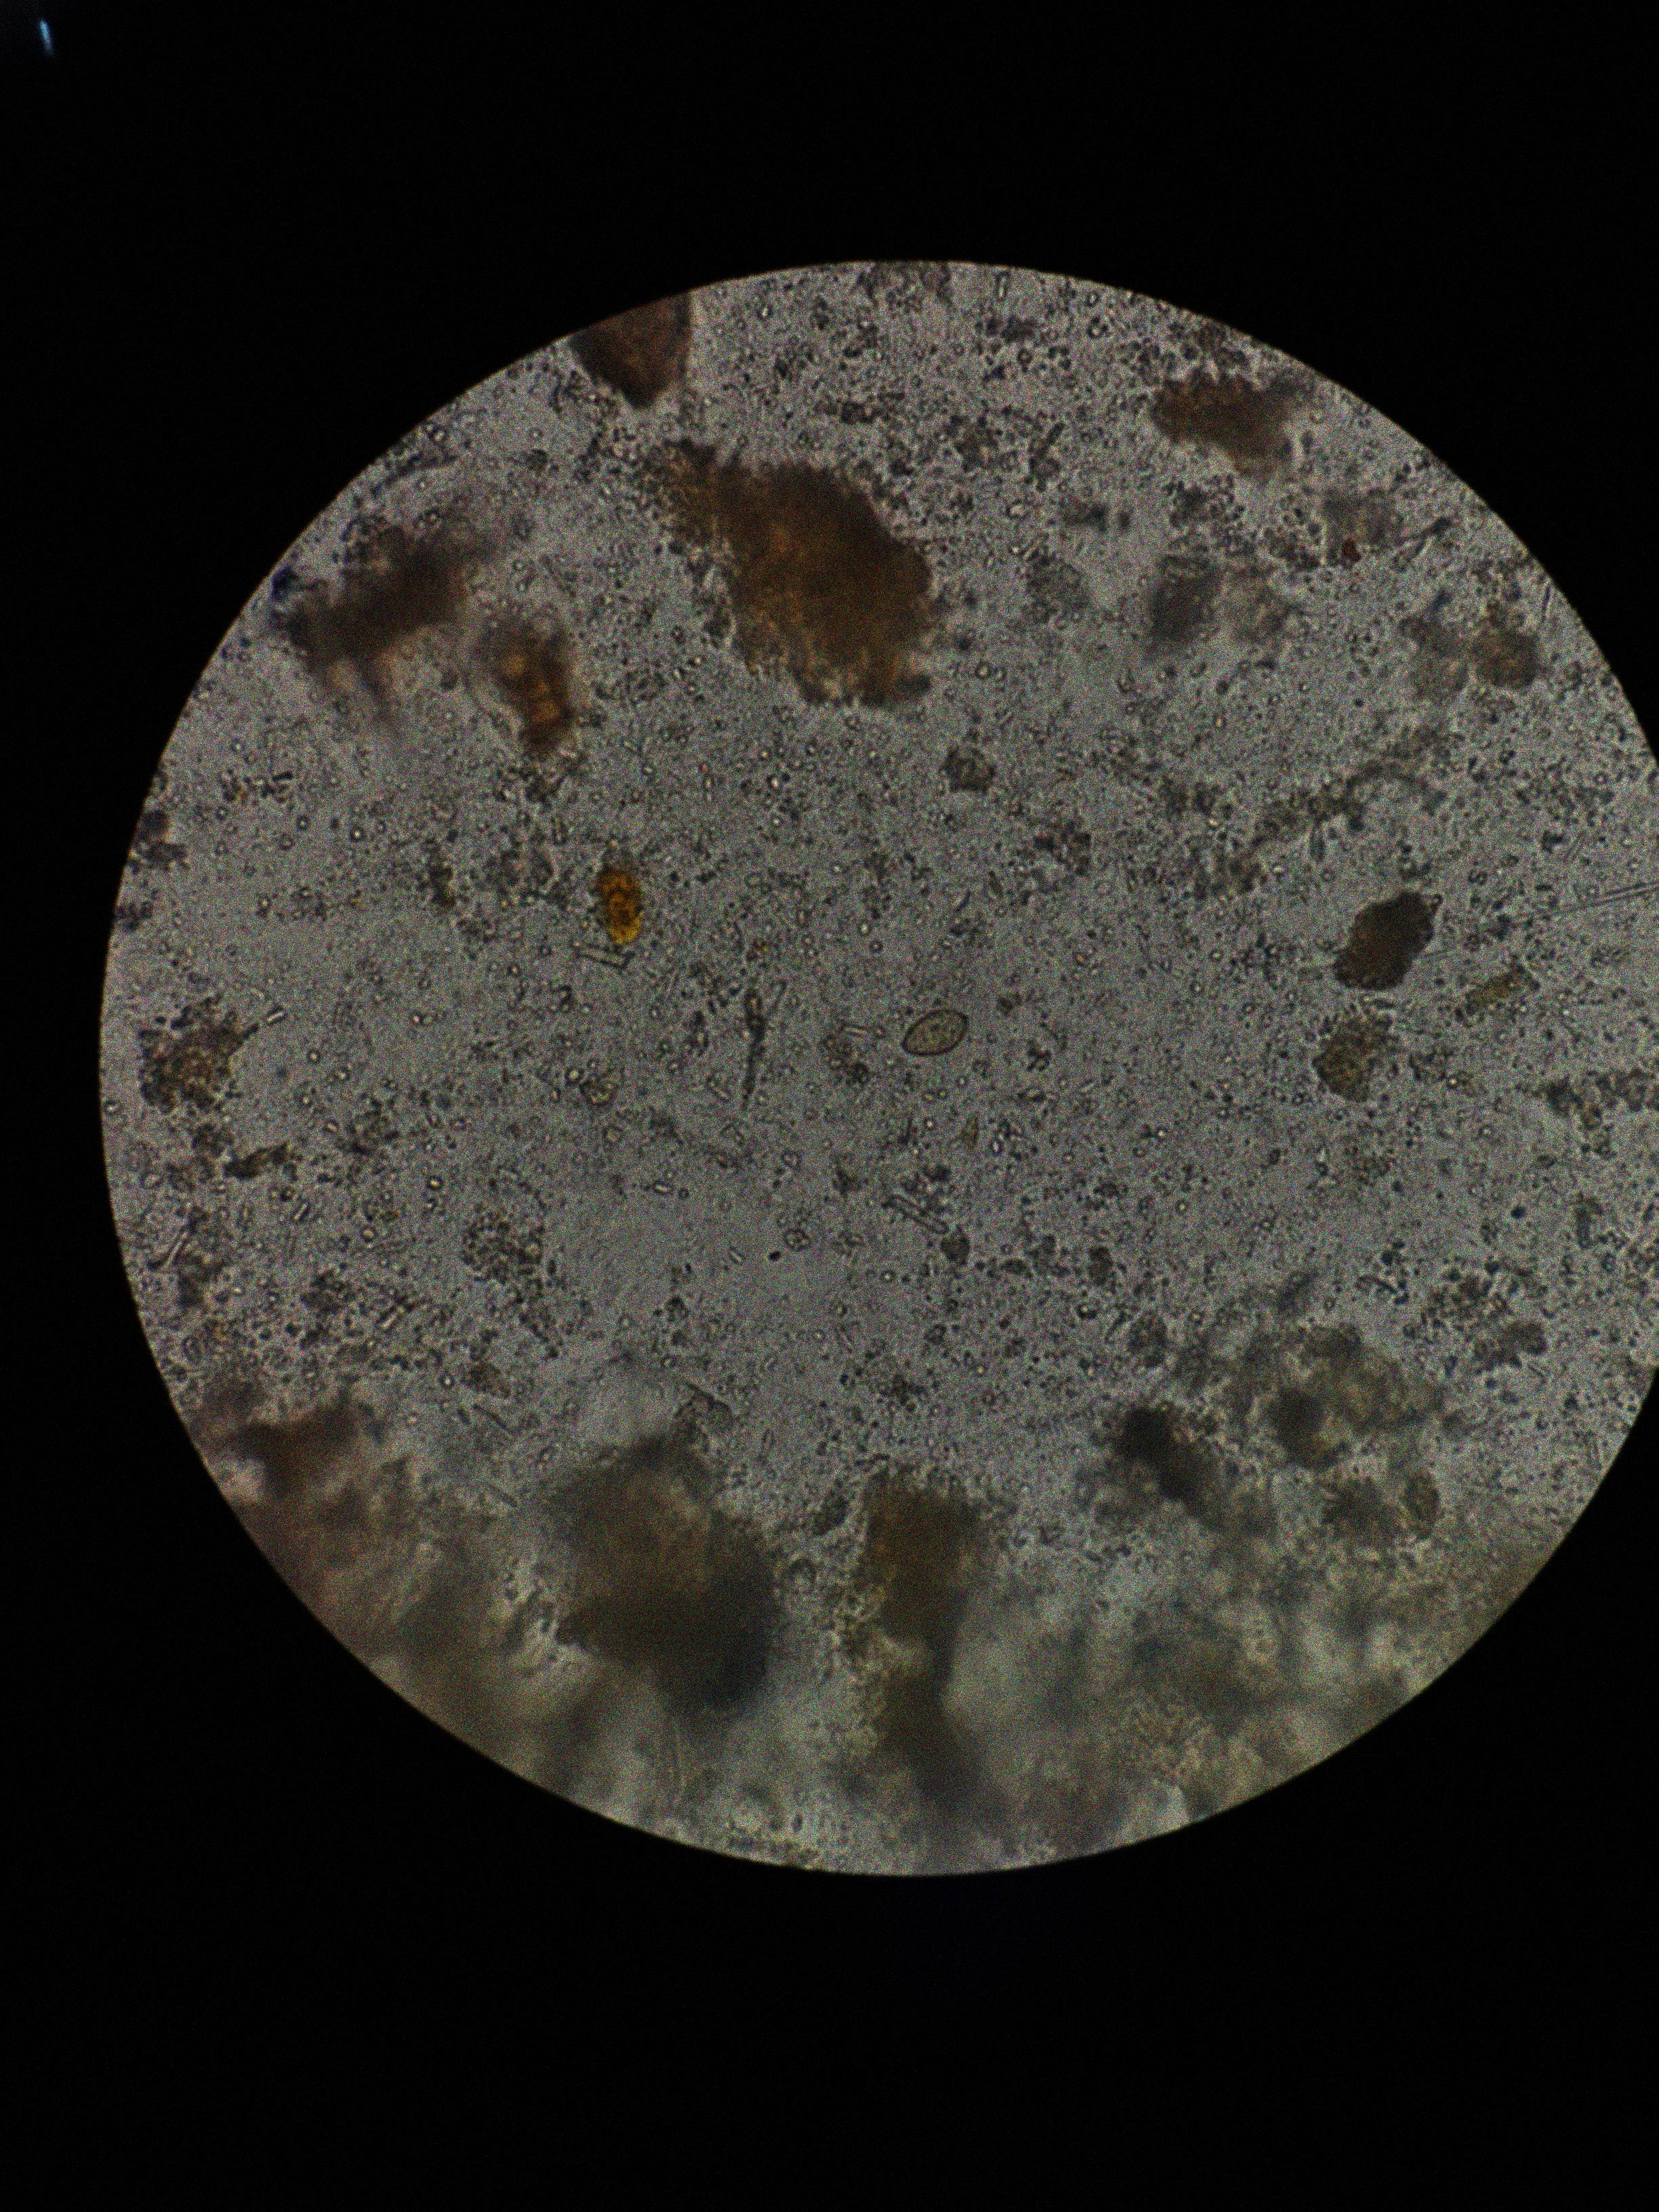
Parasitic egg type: Opisthorchis viverrine